Interaction volume radius: 10 \u00c5
Interaction volume height: 10 \u00c5
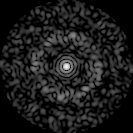
Disorder parameter: 0.8497